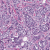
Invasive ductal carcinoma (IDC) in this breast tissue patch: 1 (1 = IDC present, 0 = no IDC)